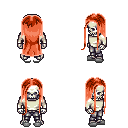
a pixel art fantasy rpg character, male body template, skeleton, white long-sleeve shirt, metal pants, red extra-long hairstyle, white slippers, four views (front, back, left, right), 2x2 character sprite sheet, small pixel art, hard edges, no anti-aliasing